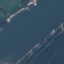
Label: River